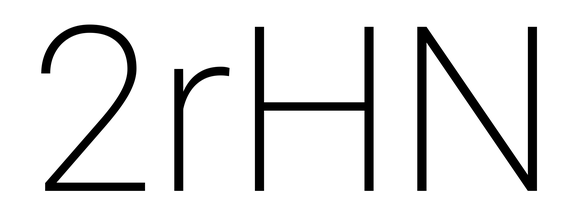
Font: Roboto_ExtraLight